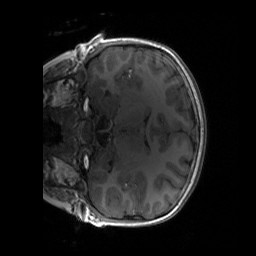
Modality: T1w
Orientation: coronal
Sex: female
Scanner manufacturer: siemens
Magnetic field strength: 3 T
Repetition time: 1.9 s
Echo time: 0.00243 s